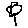
Label: flower